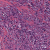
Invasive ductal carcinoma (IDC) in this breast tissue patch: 1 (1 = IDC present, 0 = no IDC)